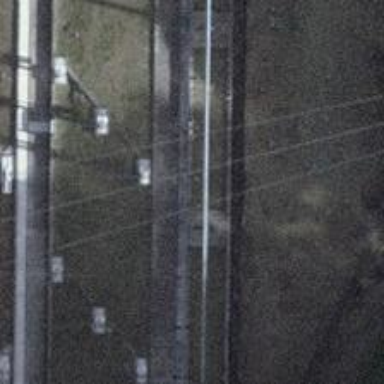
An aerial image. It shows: Three cables of power line.